Question: I don't seem to be able to figure out how to OR ('ObjectUnionOf'?) a set of AND ('ObjectIntersectionOf') rules. What my code produces when the OWL file is opened in protege is rules (has_difi_min some double[<= "184.84"^^double]) and (has_mean_ndvi some double[<= "0.3428"^^double]), etc. with lines separating the "rulesets" as shown below in the screenshot.
My OWLAPI code:
'''
/* write rules */
// OWLObjectIntersectionOf intersection = null;
OWLClassExpression firstRuleSet = null;
OWLClass owlCls = null;
OWLObjectUnionOf union = null;
Iterator it = rules.map.entrySet().iterator();
Set<OWLClassExpression> unionSet = new HashSet<OWLClassExpression>();
while (it.hasNext()) {
Map.Entry pair = (Map.Entry) it.next();
String currCls = (String) pair.getKey();
owlCls = factory.getOWLClass(IRI.create("#" + currCls));
ArrayList<owlRuleSet> currRuleset = (ArrayList<owlRuleSet>) pair.getValue();
for (int i = 0; i < currRuleset.size(); i++) {
firstRuleSet = factory.getOWLObjectIntersectionOf(currRuleset.get(i).getRuleList(currCls))
union = factory.getOWLObjectUnionOf(firstRuleSet);
manager.addAxiom(ontology, factory.getOWLEquivalentClassesAxiom(owlCls, union));
}
}
manager.saveOntology(ontology);
'''
This is what is looks like:
I want the lines to be ORs.

edit: Thanks Ignazio!
My OWLAPI code now looks like so:
'''
/* write rules */
OWLClass owlCls = null;
OWLObjectUnionOf totalUnion = null;
Iterator it = rules.map.entrySet().iterator();
Set<OWLClassExpression> unionSet = new HashSet<OWLClassExpression>();
while (it.hasNext()) {
Map.Entry pair = (Map.Entry) it.next();
String currCls = (String) pair.getKey();
owlCls = factory.getOWLClass(IRI.create("#" + currCls));
ArrayList<owlRuleSet> currRuleset = (ArrayList<owlRuleSet>) pair.getValue();
for (int i = 0; i < currRuleset.size(); i++) {
firstRuleSet = factory.getOWLObjectIntersectionOf(currRuleset.get(i).getRuleList(currCls))
unionSet.add(firstRuleSet);
}
totalUnion = factory.getOWLObjectUnionOf(unionSet);
unionSet.clear()
manager.addAxiom(ontology, factory.getOWLEquivalentClassesAxiom(owlCls, totalunion));
}
manager.saveOntology(ontology);
'''
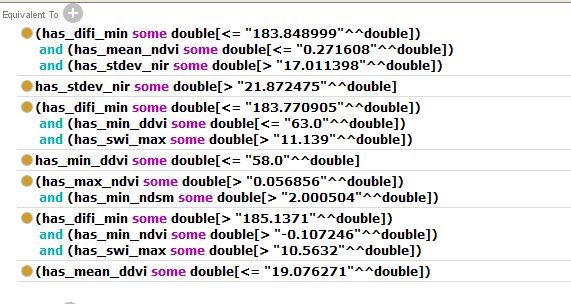
Answer: You are creating 'unionSet' but not using it. Instead of adding an axiom to the ontology, add 'firstRuleSet' to 'unionSet', then create an equivalent class axiom outside the main loop, just before saving the ontology.